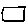
Label: square